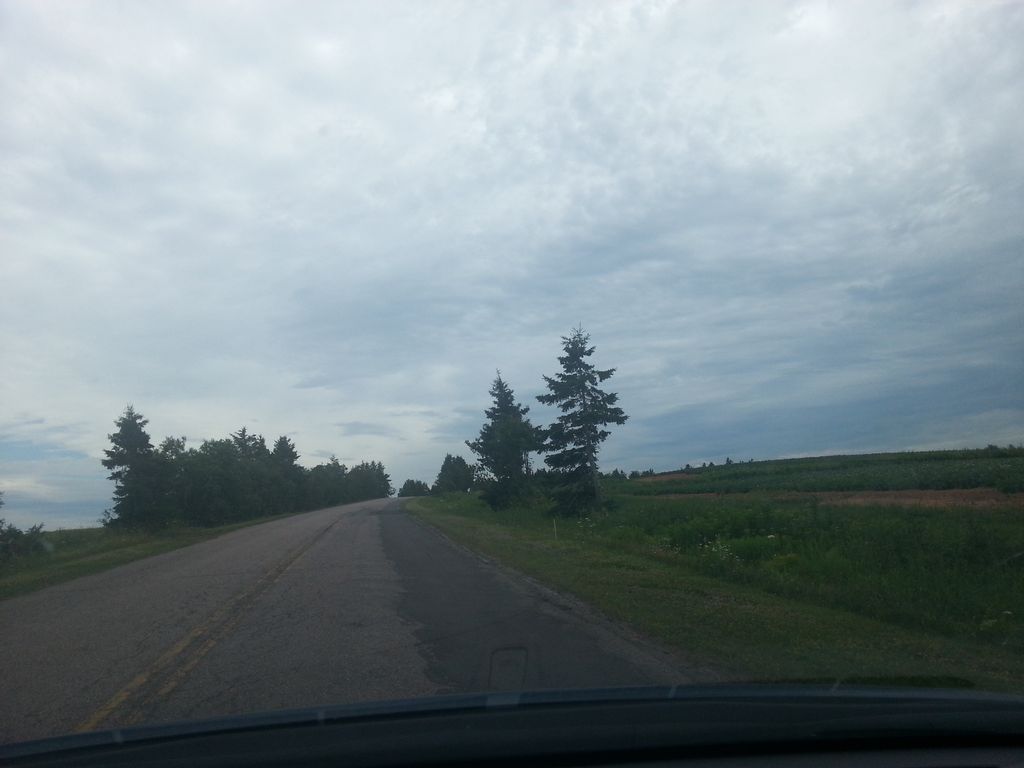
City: charlottetown